Field crop: maize
Growth stage: 2
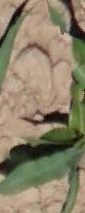
Species: maize